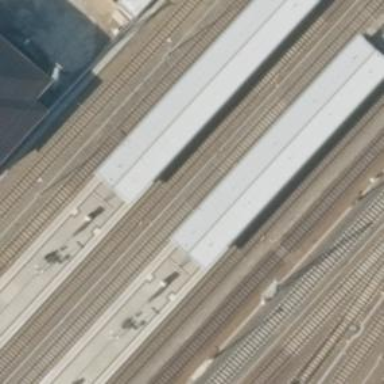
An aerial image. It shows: Close-up of railway platform edge.